Question: I'm working on a social project and there are some tables which will have similar records which i'd like to group them into one. but with my query in brings all the records instead of grouping them into one.
'''
SELECT
users_pics.email
, pic = MIN(pic)
, count(pic) AS total
,fname
,lname
,profile_pix
,RTRIM(wardrobe) as wardrobe
,gender
, resp_email
FROM
users_pics
INNER JOIN
profile
ON
users_pics.email = profile.email, dbo.viva_friends
WHERE
users_pics.stat = 'new'
AND
resp_email = MMColParam2
OR
req_email= MMColParam
AND
Status = 'Yes '
GROUP BY
users_pics.email
,fname,lname
,profile_pix
,wardrobe
,gender
,req_email
,resp_email
ORDER BY
MAX(users_pics.u_pic_id) DESC
'''
please is there a way out. when i hit on the run button i get this.

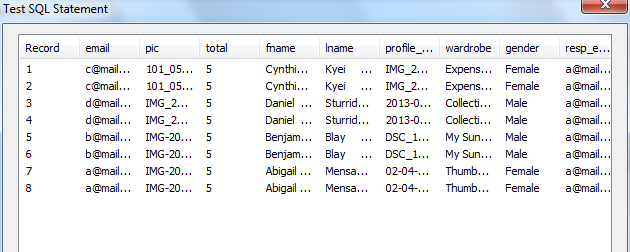
Answer: Looks like you just want a simple 'GROUP BY';
'''
SELECT users_pics.email, MIN(pic) AS pic, COUNT(pic) AS total, MAX(fname) AS fname,
MAX(lname) AS lname, MAX(profile_pix) AS profile_pic,
RTRIM(MAX(wardrobe)) AS wardrobe, MAX(gender) AS gender, MAX(resp_email) resp_email
FROM users_pics
INNER JOIN profile
ON users_pics.email = profile.email,
dbo.viva_friends
WHERE (users_pics.stat = 'new' AND resp_email = MMColParam2)
OR (req_email= MMColParam AND Status = 'Yes ')
GROUP BY
users_pics.email
'''
Since I can't see your table structure, I can't tell what 'dbo.viva_friends' is used for. It looks like it may be possible to just remove.